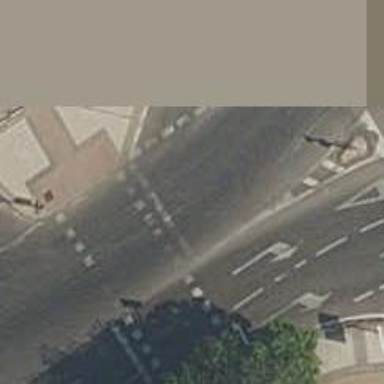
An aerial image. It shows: Road with traffic signals.